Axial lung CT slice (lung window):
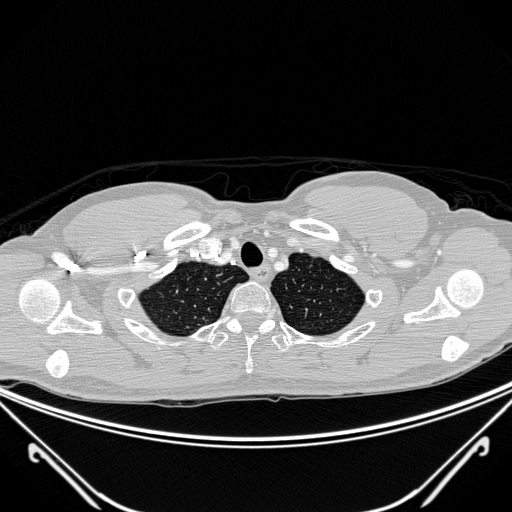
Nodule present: no